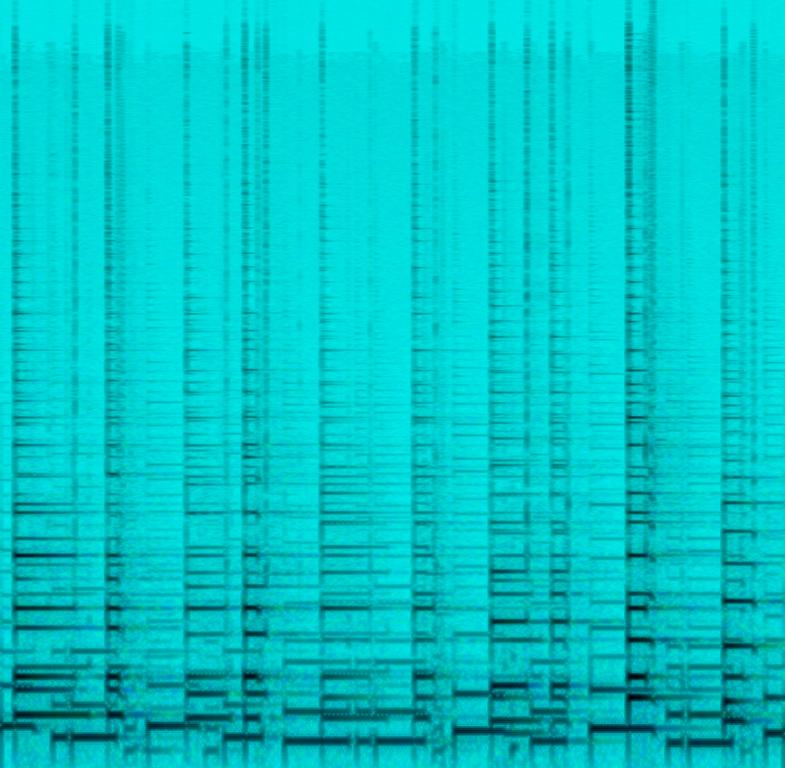
solo acoustic nylon string guitar playing in a fingerstyle Brazilian bossa nova style.